Question: I am creating a search screen where you can select among four different options. If one selects people, then people array gets loaded in table view cells , if he selects images then image posts get loaded in tableview .

how can i achieve the design posted above? i have created four different cells and nib files and based on the option selected in segment control , i have to load those nib files in table cell.
UPDATE ::::
I am updating all my code here which i have combined into one file.
'''
import UIKit
import Alamofire
class SearchViewController: UIViewController , UITableViewDataSource , UITableViewDelegate , UISearchBarDelegate{
var imagepost : ImageSeachPostData!
var imageposts = [ImageSeachPostData]()
var videopost : VideoSeachPostData!
var videoposts = [VideoSeachPostData]()
var statuspost : StatusSearchPostData!
var statusposts = [StatusSearchPostData]()
var penpalpost : PenpalSearchPostData!
var penpalposts = [PenpalSearchPostData]()
var tablearray : NSArray = []
typealias DownloadComplete = () -> ()
@IBOutlet weak var searchTable: UITableView!
@IBOutlet weak var searchBar: UISearchBar!
@IBOutlet weak var searchTypeSegmentControl: UISegmentedControl!
override func viewDidLoad() {
super.viewDidLoad()
searchTable.dataSource = self
searchTable.delegate = self
searchBar.delegate = self
searchPassed()
}
@IBAction func onChangeSegment(_ sender: UISegmentedControl)
{
self.searchTable.reloadData()
}
func searchBarSearchButtonClicked(_ searchBar: UISearchBar) {
view.endEditing(true)
}
func searchBar(_ searchBar: UISearchBar, textDidChange searchText: String) {
if searchBar.text == nil || searchBar.text == "" {
searchTable.reloadData()
view.endEditing(true)
} else {
searchPassed()
searchTable.reloadData()
}
}
func searchPassed()
{
let searchText = "Postpositives"
print(searchText)
var request = URLRequest(url: URL(string: "https://www.example.com/search")!)
request.httpMethod = "GET"
let postString = "q=\(searchText)"
request.httpBody = postString.data(using: .utf8)
let task = URLSession.shared.dataTask(with: request) { data, response, error in
guard let data = data, error == nil else { // check for fundamental networking error
print("error=\(String(describing: error))")
print("cant run")
return
}
if let httpStatus = response as? HTTPURLResponse, httpStatus.statusCode != 200 { // check for http errors
print("statusCode should be 200, but is \(httpStatus.statusCode)")
print("response = \(String(describing: response))")
print("\(searchText)")
}
else {
let responseString = String(data: data, encoding: .utf8)
print("responseString = \(String(describing: responseString))")
// func downloadPostData(completed: @escaping DownloadComplete) {
Alamofire.request("https://www.example.com/api/search?q=\(searchText)").responseJSON { response in
let result = response.result
if let dict = result.value as? Dictionary<String,AnyObject> {
if let successcode = dict["STATUS_CODE"] as? Int {
if successcode == 1 {
if let postsArray = dict["posts"] as? [Dictionary<String,AnyObject>]
{
for obj in postsArray
{
let mediatype = dict["media_type"] as! String?
if mediatype == "image"
{
let imagepost = ImageSeachPostData(postDict: obj)
self.imageposts.append(imagepost)
}
else if mediatype == "video"
{
let videopost = VideoSeachPostData(postDict: obj)
self.videoposts.append(videopost)
}
else if mediatype == "null"
{
let statuspost = StatusSearchPostData(postDict: obj)
self.statusposts.append(statuspost)
}
let penpalpost = PenpalSearchPostData(postDict: obj)
self.penpalposts.append(penpalpost)
}
self.searchTable.reloadData()
}
}
}
}
}
}
}
}
task.resume()
}
func numberOfSections(in tableView: UITableView) -> Int {
return 1
}
func tableView(_ tableView: UITableView, numberOfRowsInSection section: Int) -> Int {
let selectedIndex = self.searchTypeSegmentControl.selectedSegmentIndex
switch selectedIndex
{
case 0:
return penpalposts.count
case 1:
return statusposts.count
case 2:
return imageposts.count
case 3:
return videoposts.count
default:
return 0
}
}
func tableView(_ tableView: UITableView, cellForRowAt indexPath: IndexPath) -> UITableViewCell {
let selectedIndex = self.searchTypeSegmentControl.selectedSegmentIndex
switch selectedIndex
{
case 0:
return tableView.dequeueReusableCell(withIdentifier: "penpalSearchReuse", for: indexPath)
case 1:
return tableView.dequeueReusableCell(withIdentifier: "statusSearchReuse", for: indexPath)
case 2:
return tableView.dequeueReusableCell(withIdentifier: "imageSearchReuse", for: indexPath)
case 3:
return tableView.dequeueReusableCell(withIdentifier: "videoSearchReuse", for: indexPath)
default:
return UITableViewCell()
}
}
func tableView(_ tableView: UITableView, heightForRowAt indexPath: IndexPath) -> CGFloat {
return 420
}
}
'''
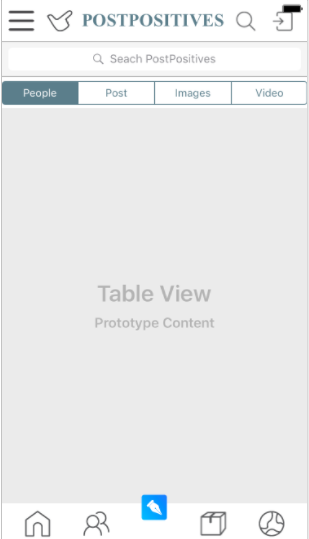
Answer: Use 'selectedSegmentIndex' property of 'UISegmentedControl' to handle the 'UITableViewDataSource' according to the selected segment.
'''
func tableView(_ tableView: UITableView, numberOfRowsInSection section: Int) -> Int
{
let selectedIndex = self.segmentedControl.selectedSegmentIndex
switch selectedIndex
{
case 0:
return peopleArray.count
case 1:
return imagesArray.count
//Add other cases here
default:
return 0
}
}
func tableView(_ tableView: UITableView, cellForRowAt indexPath: IndexPath) -> UITableViewCell
{
let selectedIndex = self.segmentedControl.selectedSegmentIndex
switch selectedIndex
{
case 0:
return tableView.dequeueReusableCell(withIdentifier: "peopleCell", for: indexPath) //Do your custom handling whatever required.
case 1:
return tableView.dequeueReusableCell(withIdentifier: "imageCell", for: indexPath)
//Add other cases here
default:
return UITableViewCell()
}
}
@IBAction func onChangeSegment(_ sender: UISegmentedControl)
{
self.tableView.reloadData()
}
'''